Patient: sex M, age 65
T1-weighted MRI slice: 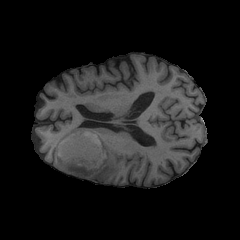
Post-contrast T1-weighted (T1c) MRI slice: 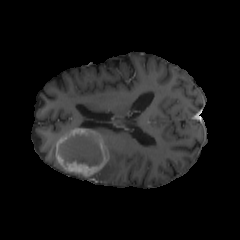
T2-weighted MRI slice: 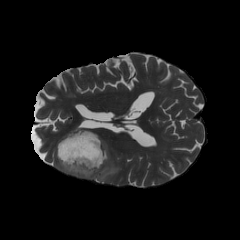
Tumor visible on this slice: yes
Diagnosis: Glioblastoma, IDH-wildtype
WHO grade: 4